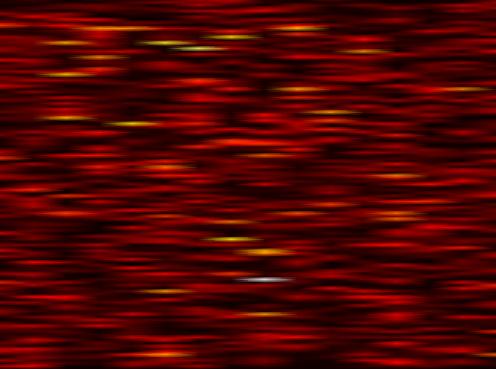
Label: FOFDM